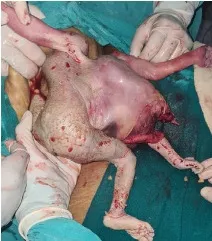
Conjoined twin - detached one lower limb.
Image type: medical_photograph (other_medical_photograph)